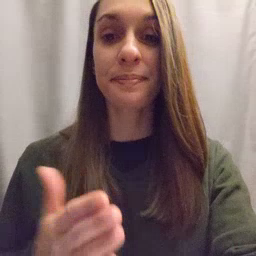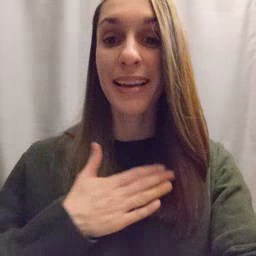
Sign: minemy